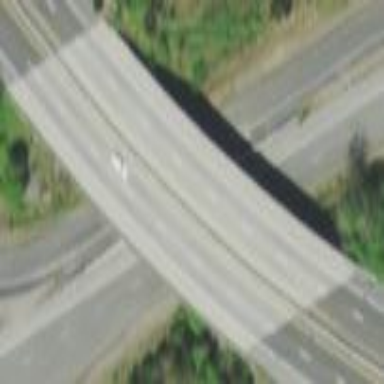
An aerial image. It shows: Bridge that serves as overpass.